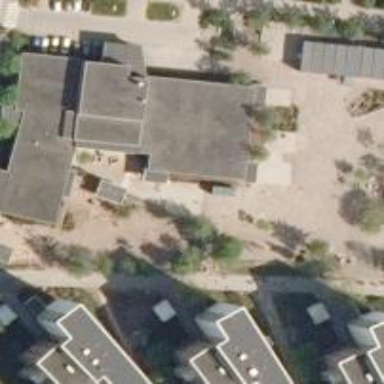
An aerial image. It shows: Kindergarten.